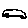
Label: car